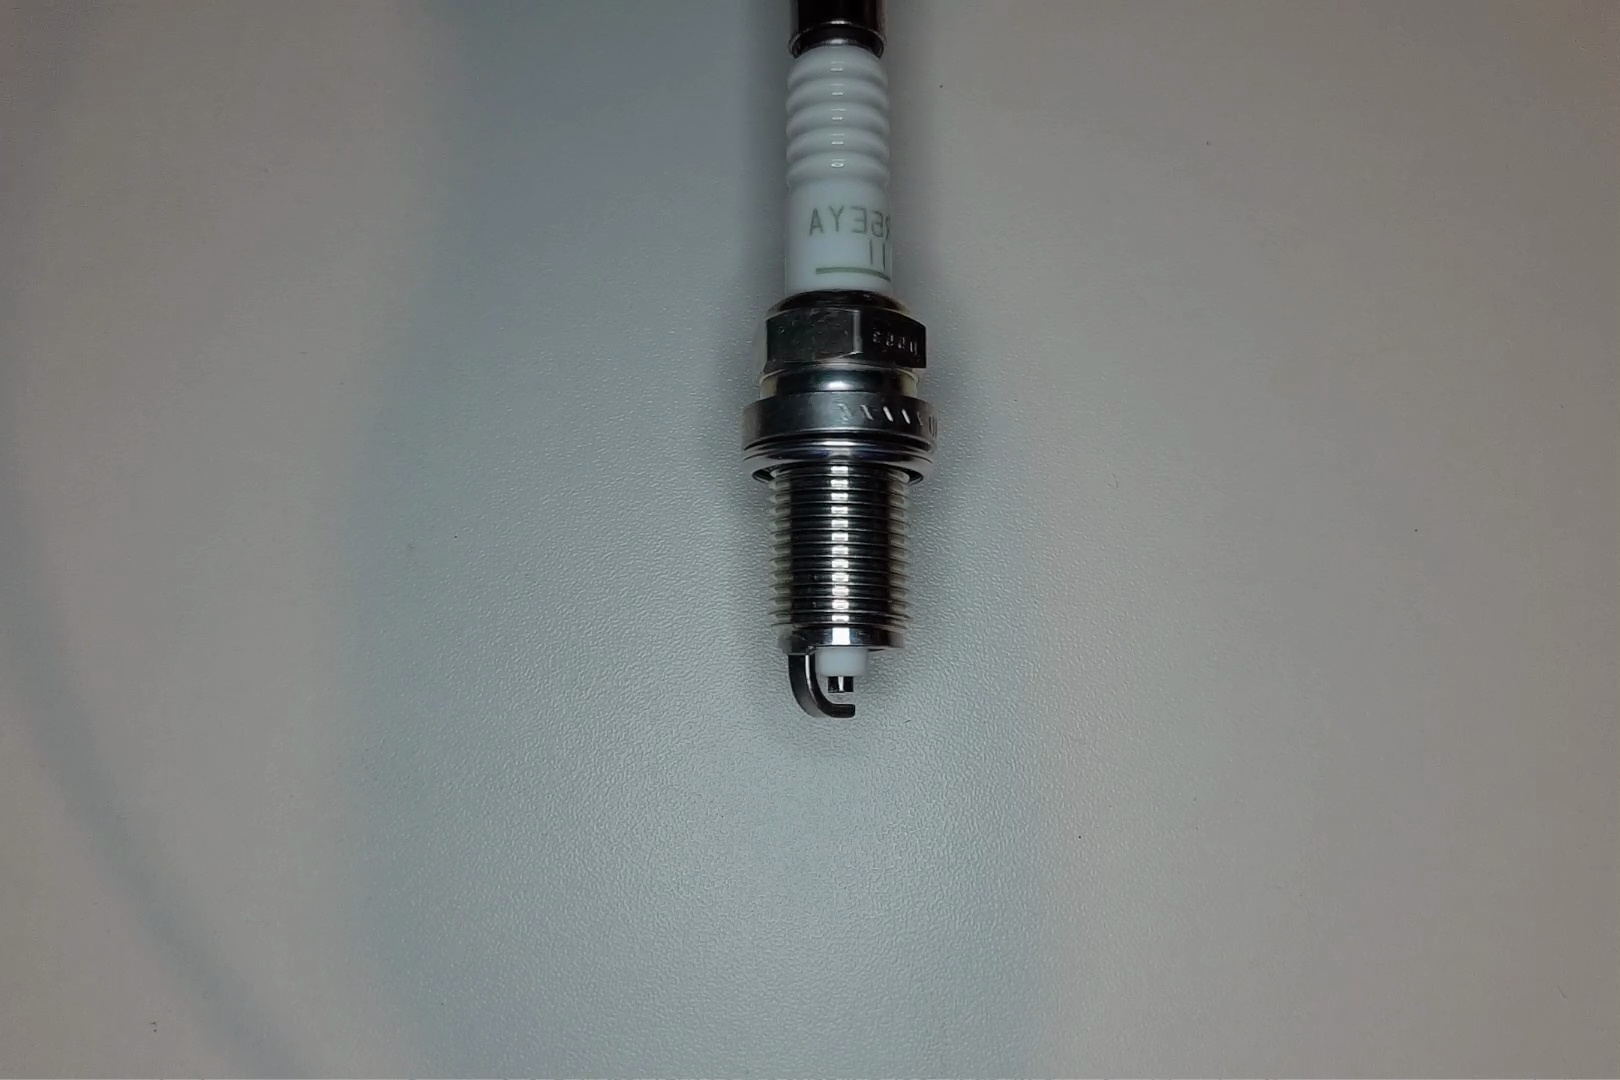
Label: normal